Interaction volume radius: 5 \u00c5
Interaction volume height: 10 \u00c5
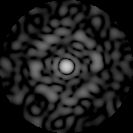
Disorder parameter: 0.816